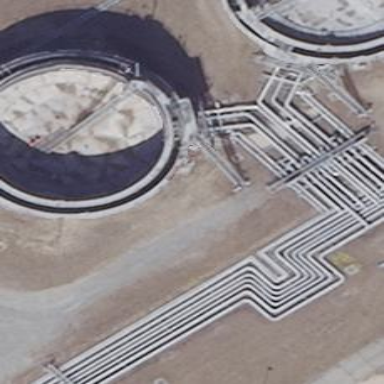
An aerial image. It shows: Storage tank that is man-made.